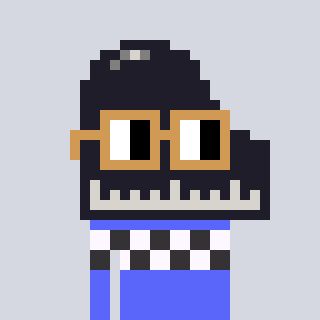
a pixel art character with square brown glasses, a piano-shaped head and a purple-colored body on a cool background